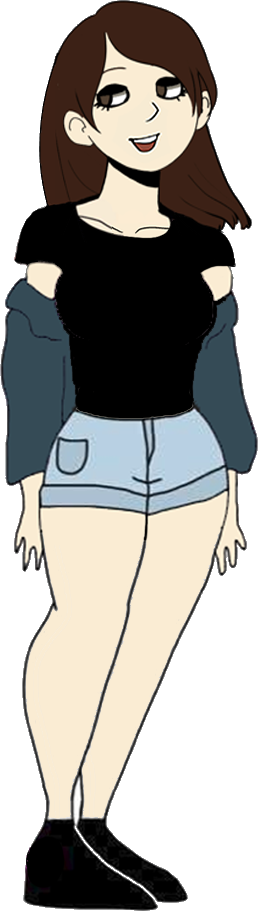
Label: 5_Ashbie_and_Enbie_Girl